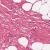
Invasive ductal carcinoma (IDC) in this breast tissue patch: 0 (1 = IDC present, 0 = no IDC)